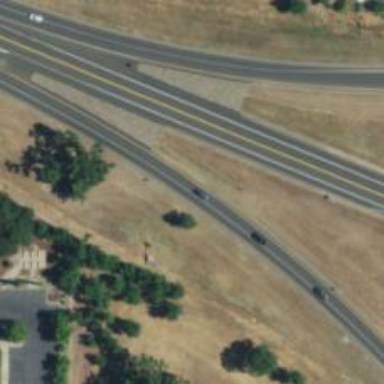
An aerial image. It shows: Trunk link highway.